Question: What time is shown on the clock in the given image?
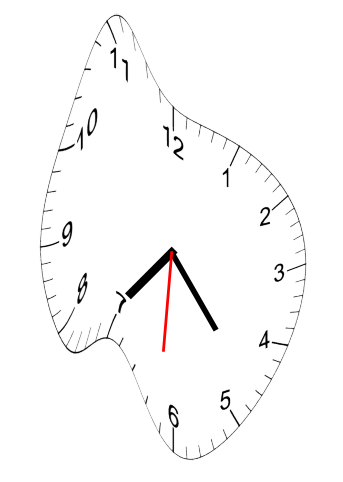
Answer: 07:23:31